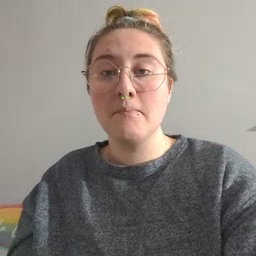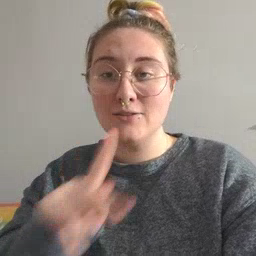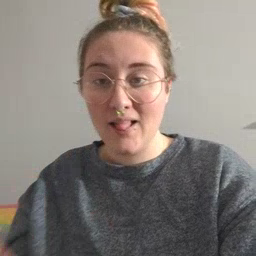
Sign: pencil